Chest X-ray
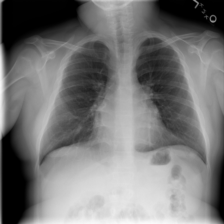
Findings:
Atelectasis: negative
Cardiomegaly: negative
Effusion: negative
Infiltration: negative
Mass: negative
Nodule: negative
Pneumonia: negative
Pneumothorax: negative
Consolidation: negative
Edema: negative
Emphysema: negative
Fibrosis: negative
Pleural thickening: negative
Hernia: negative